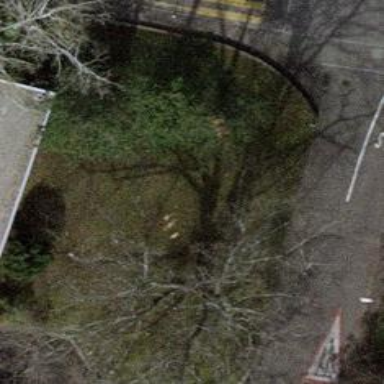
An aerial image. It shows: Evergreen tree with needle-leaved leaves.